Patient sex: M
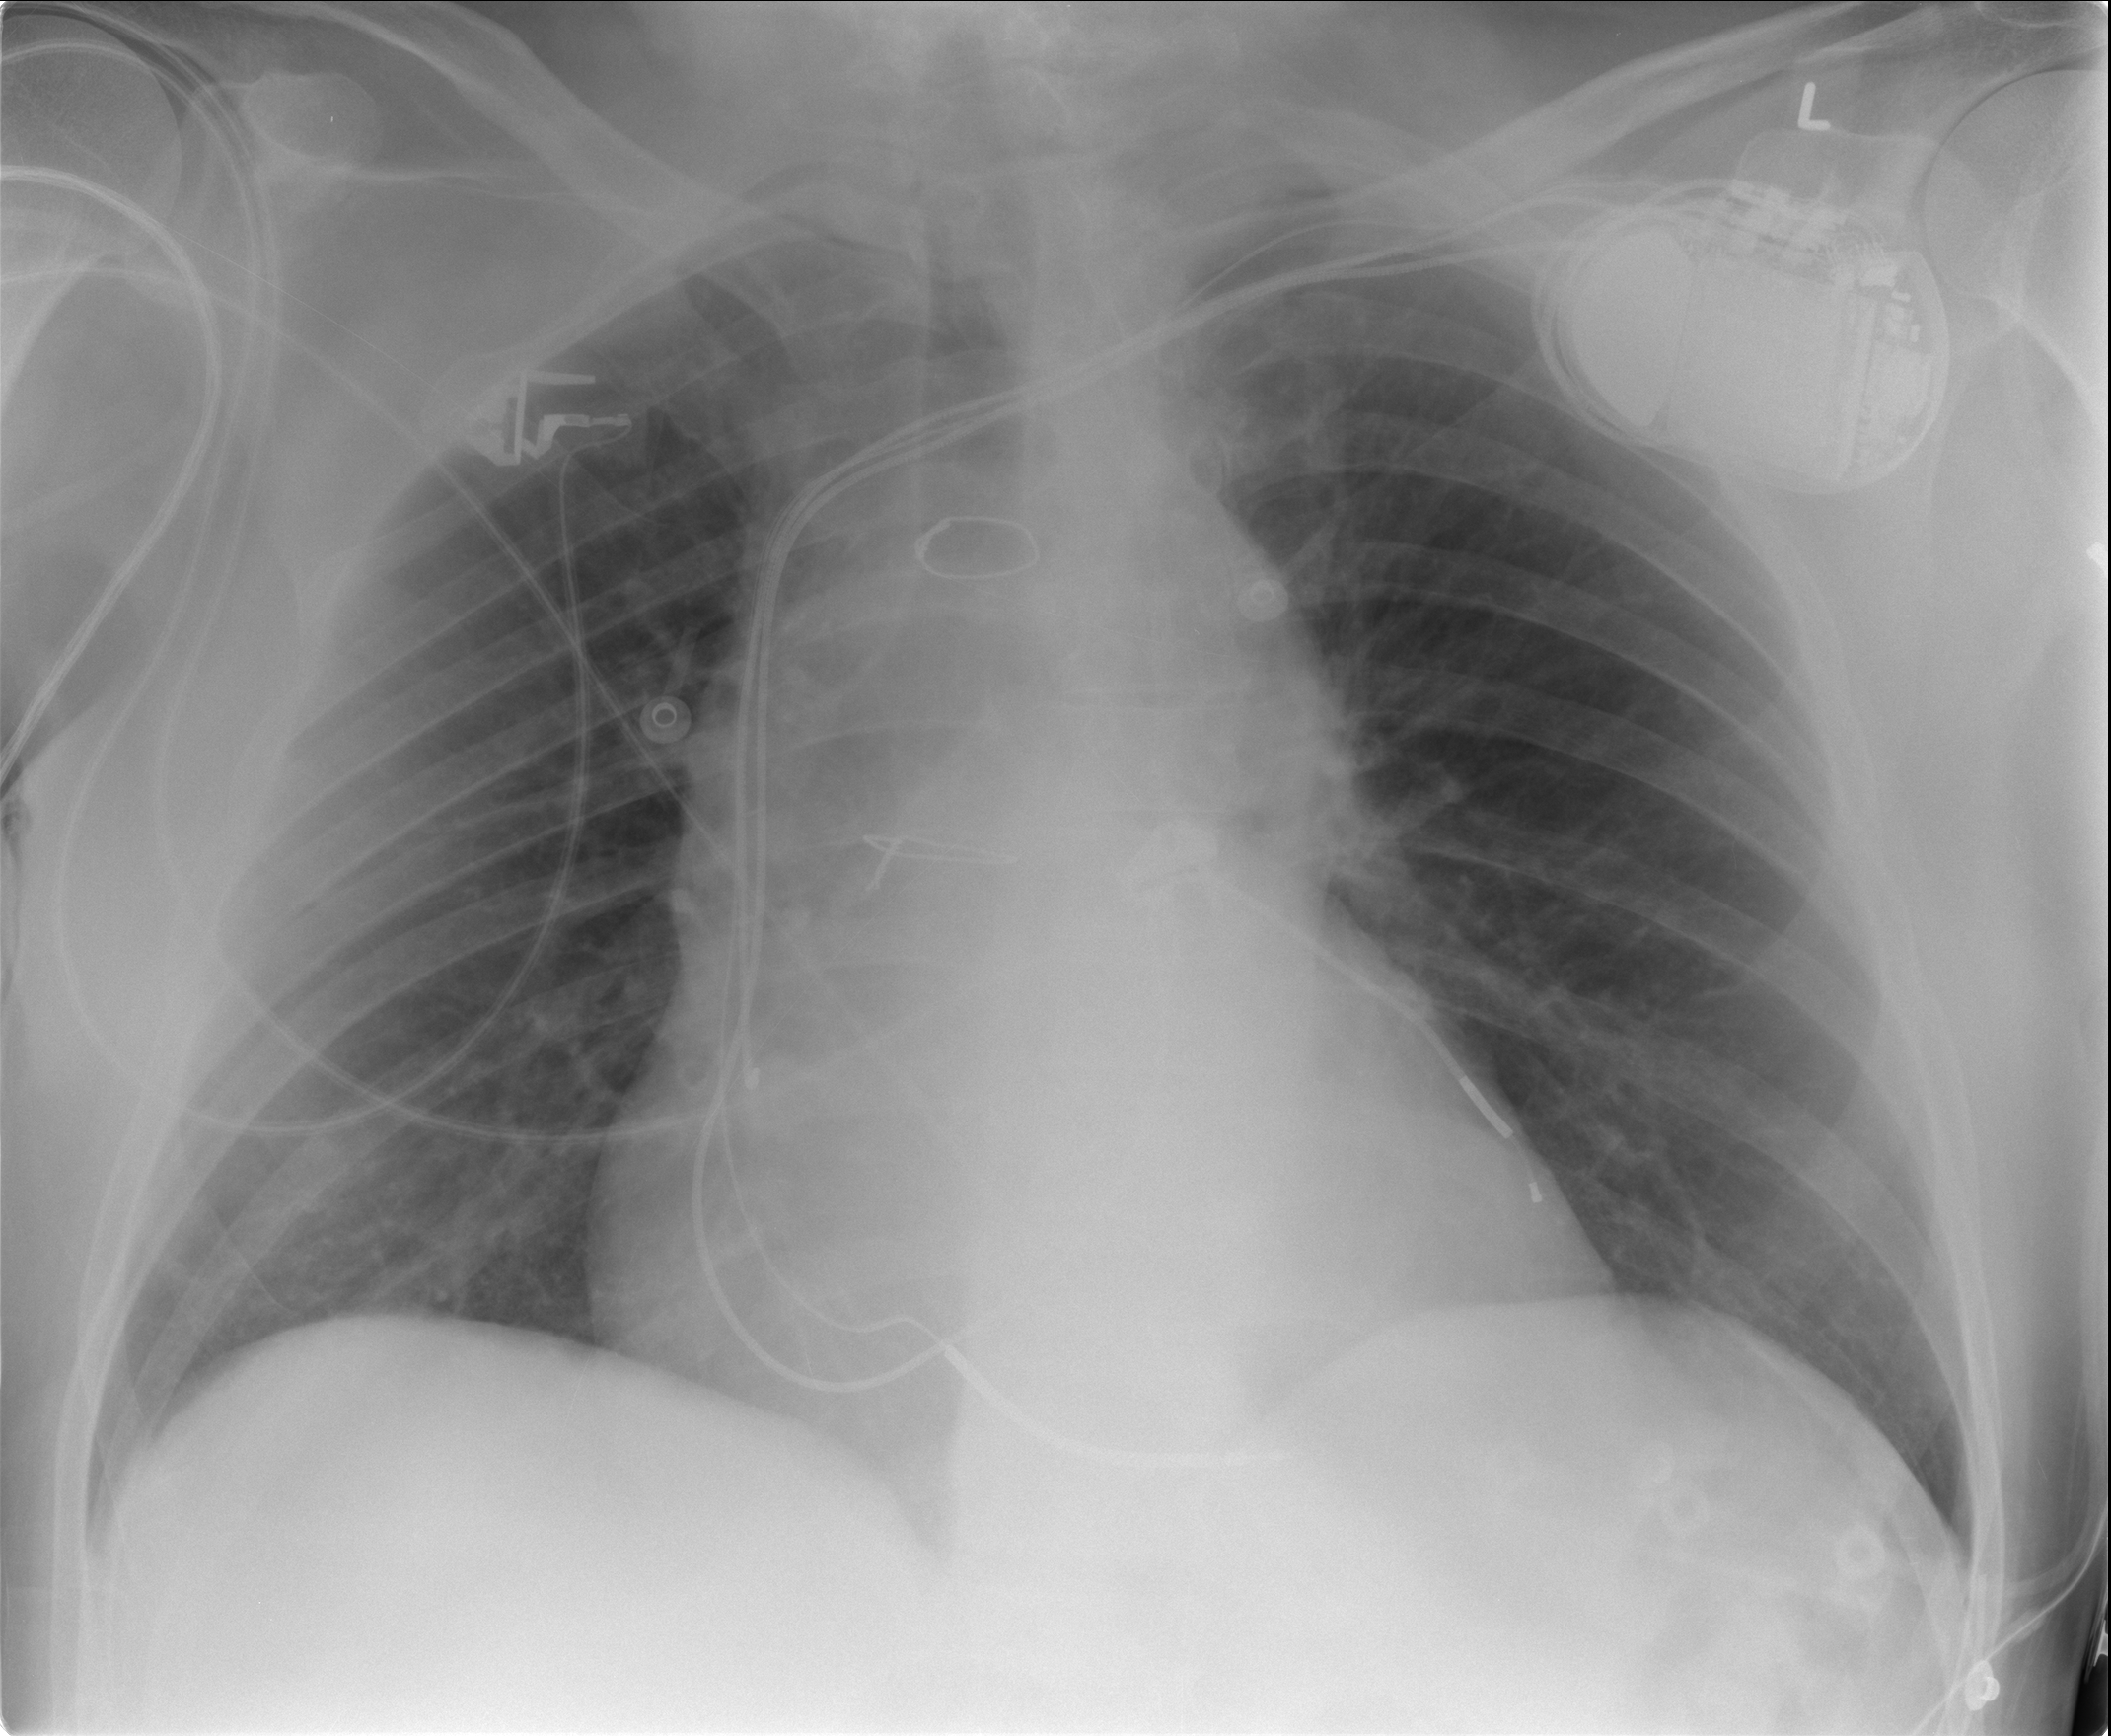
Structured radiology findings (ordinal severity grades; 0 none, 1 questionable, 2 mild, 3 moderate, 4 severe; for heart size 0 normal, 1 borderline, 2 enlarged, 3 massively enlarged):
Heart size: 2
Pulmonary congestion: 0
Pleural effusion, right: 0
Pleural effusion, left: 1
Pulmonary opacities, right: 0
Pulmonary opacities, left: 0
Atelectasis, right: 0
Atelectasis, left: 2